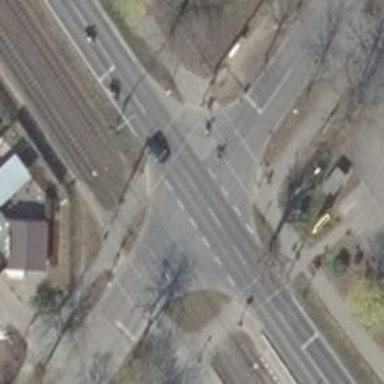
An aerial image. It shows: Marked road crossing.